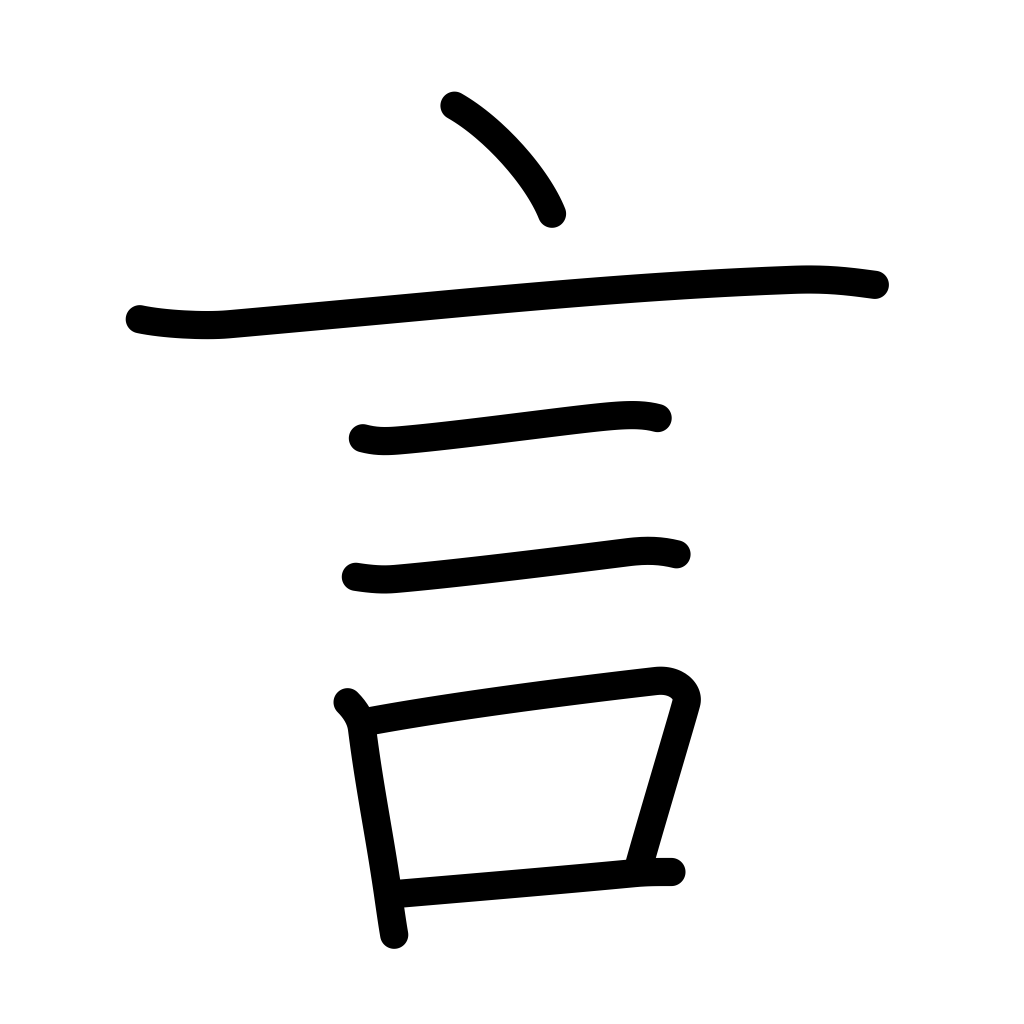
Meaning: say, word